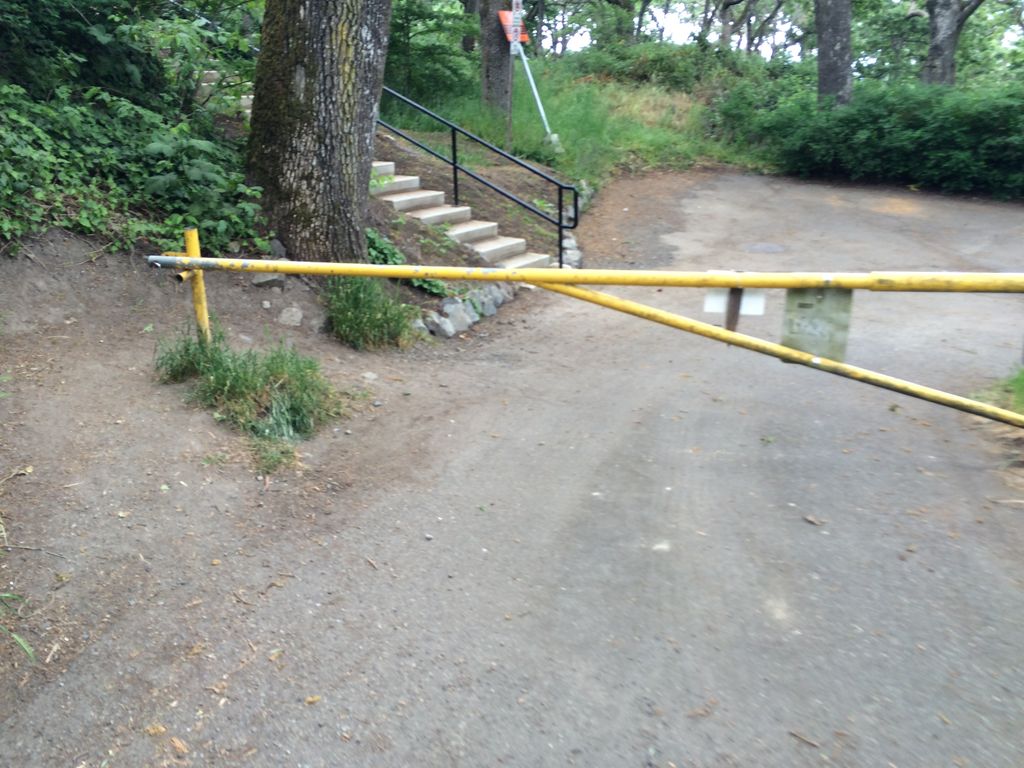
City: victoria